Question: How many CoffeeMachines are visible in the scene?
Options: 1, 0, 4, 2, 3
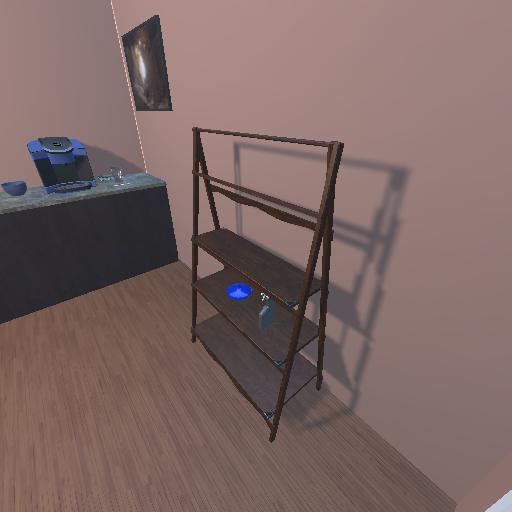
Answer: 1